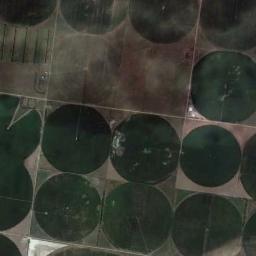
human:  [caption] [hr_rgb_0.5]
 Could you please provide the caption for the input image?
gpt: Below are two large green circles of farmland .

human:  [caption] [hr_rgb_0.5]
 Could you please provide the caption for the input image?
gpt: More than ten neatly arranged green and brown mixed circular farmlands with incomplete gardens .

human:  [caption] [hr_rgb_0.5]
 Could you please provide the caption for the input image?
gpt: Some green circle farmland are in the bare land .

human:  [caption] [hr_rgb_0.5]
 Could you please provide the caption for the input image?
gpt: Several dark green circular farmlands are neatly arranged on the wasteland .

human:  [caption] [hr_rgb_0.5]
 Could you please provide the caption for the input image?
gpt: There are many circular farmlands of the same size arranged neatly .